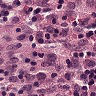
Metastatic tissue present: no